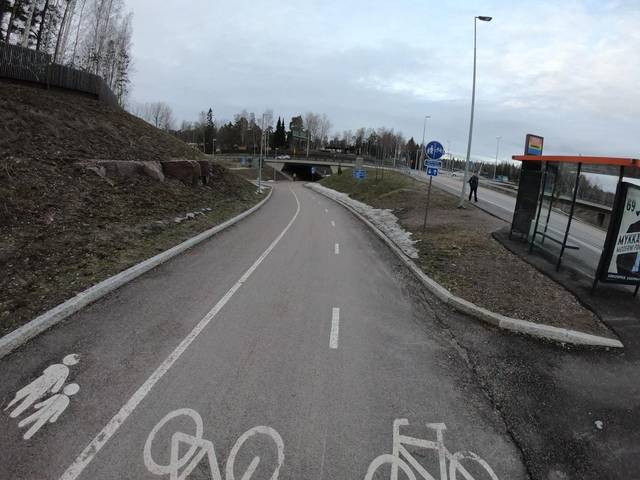
Region: Finland
Coordinates: 60.2, 24.808